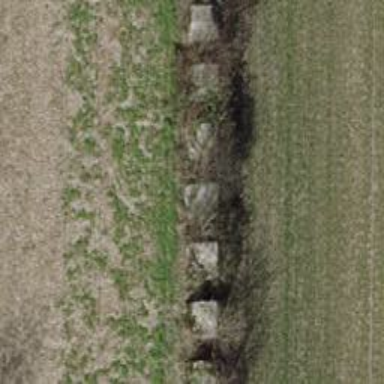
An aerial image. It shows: Block barrier.